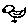
Label: bird